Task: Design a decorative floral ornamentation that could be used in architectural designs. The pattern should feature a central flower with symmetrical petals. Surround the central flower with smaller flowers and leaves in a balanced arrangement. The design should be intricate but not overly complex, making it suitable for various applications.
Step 1684:
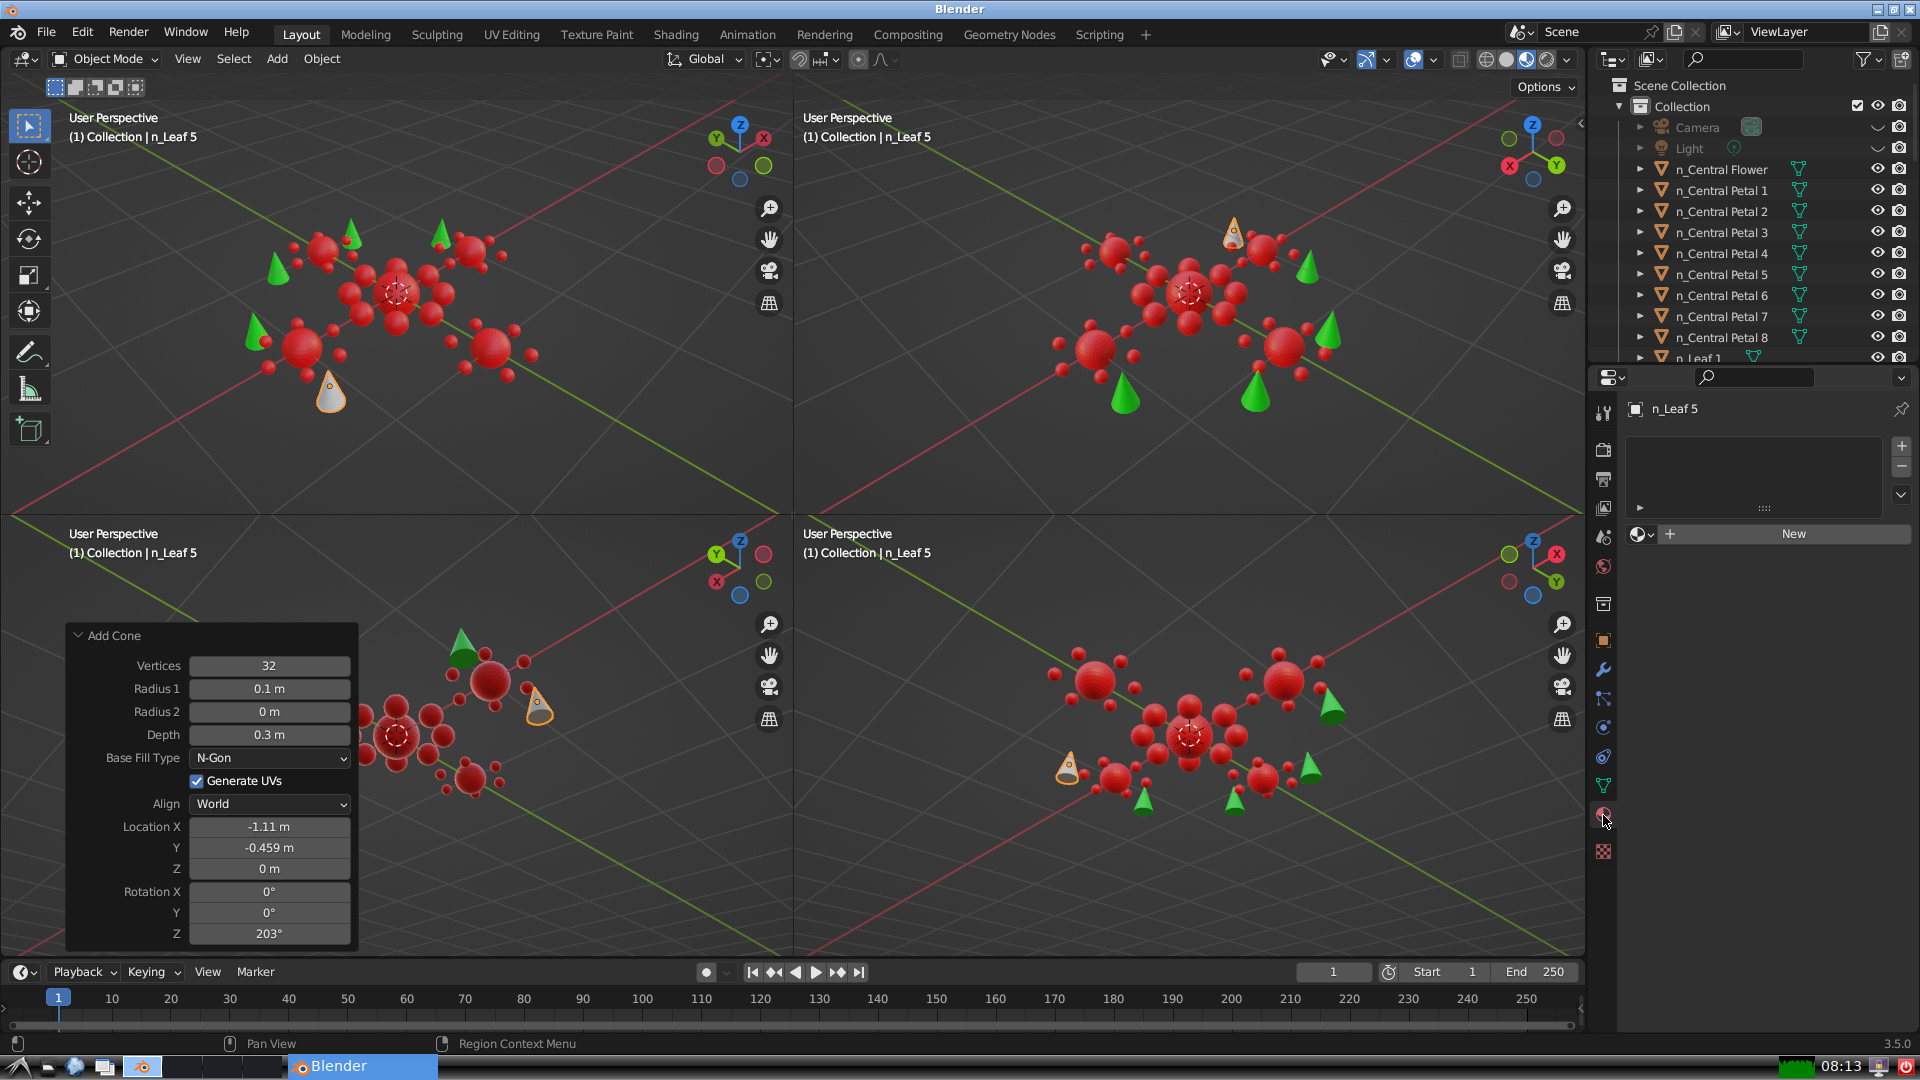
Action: {"mouse_move": [1636, 534]}